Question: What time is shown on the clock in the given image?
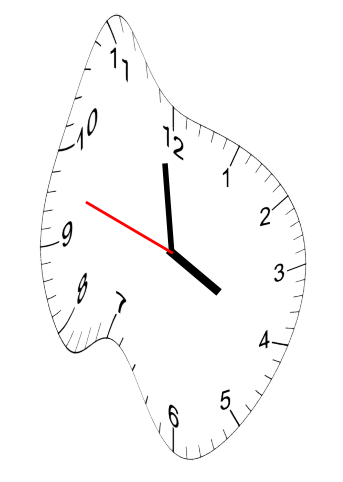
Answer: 03:58:48